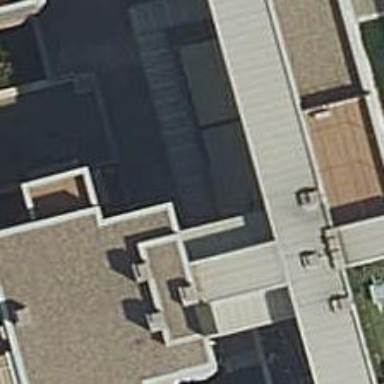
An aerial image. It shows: Residential building.